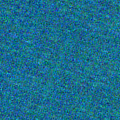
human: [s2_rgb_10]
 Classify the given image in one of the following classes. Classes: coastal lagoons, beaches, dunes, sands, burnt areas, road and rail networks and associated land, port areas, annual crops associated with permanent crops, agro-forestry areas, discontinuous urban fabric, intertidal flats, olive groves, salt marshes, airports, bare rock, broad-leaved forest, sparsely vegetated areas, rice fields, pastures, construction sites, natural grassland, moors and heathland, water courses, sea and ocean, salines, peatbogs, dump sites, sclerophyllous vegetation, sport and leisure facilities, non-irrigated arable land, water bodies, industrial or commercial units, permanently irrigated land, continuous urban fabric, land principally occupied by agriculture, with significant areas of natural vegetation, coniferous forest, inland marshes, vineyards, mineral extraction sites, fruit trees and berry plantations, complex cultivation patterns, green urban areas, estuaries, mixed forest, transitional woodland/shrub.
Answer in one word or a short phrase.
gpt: sea and ocean